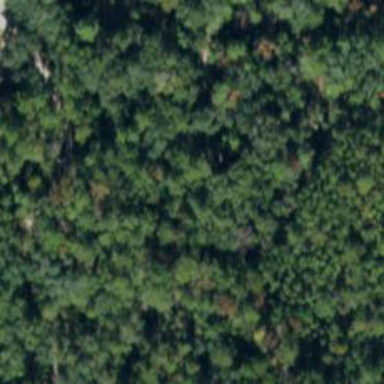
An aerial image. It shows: Mixed woodland with various types of leaves.